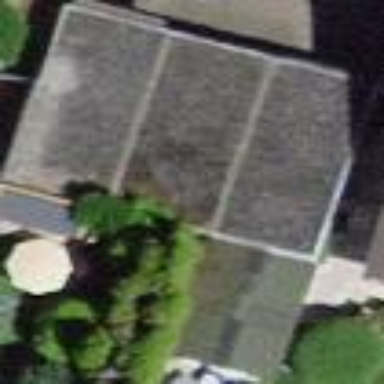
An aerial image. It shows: Group of garages.